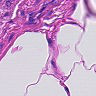
Metastatic tissue present: no